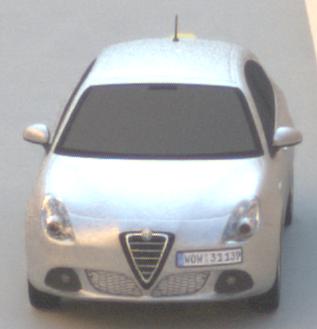
Make: Alfa Romeo
Model: Giulietta 1.4 TB 16V
Detailed model: Giulietta (940)
Model produced from: 2010/05
Model produced until: 2013/03
Doors: 5
Color: white
Road condition: dry road
Daytime: morning or afternoon
Contrast: low contrast